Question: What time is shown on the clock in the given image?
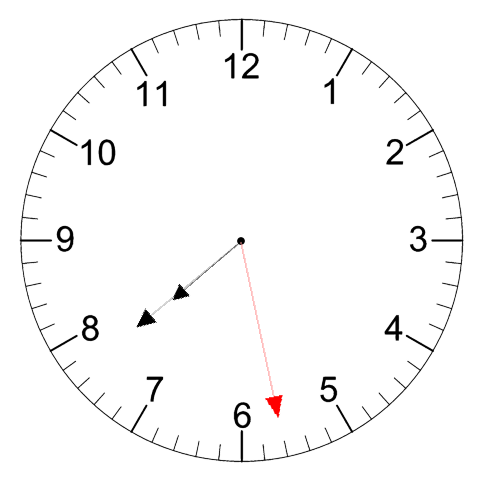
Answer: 07:38:28